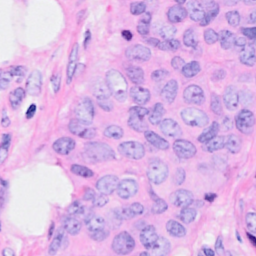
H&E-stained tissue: Breast